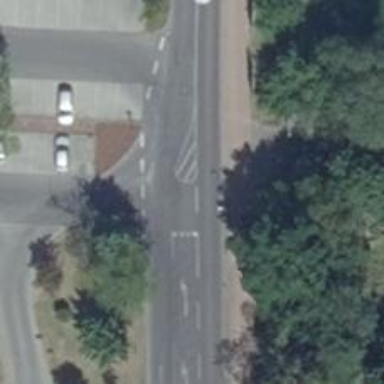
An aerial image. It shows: Parking aisle with diagonal parking lanes on both sides.